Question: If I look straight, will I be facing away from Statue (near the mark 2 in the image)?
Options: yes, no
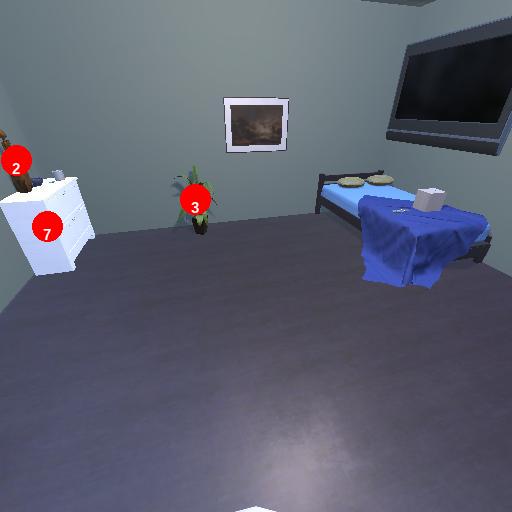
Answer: yes